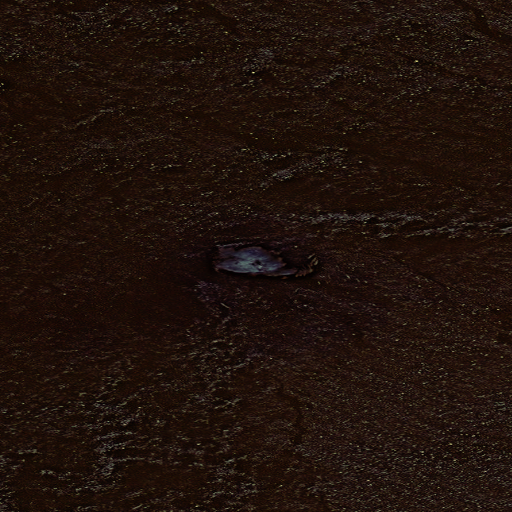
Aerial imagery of bar in Alaska named Ilkognak Rock containing only unknown